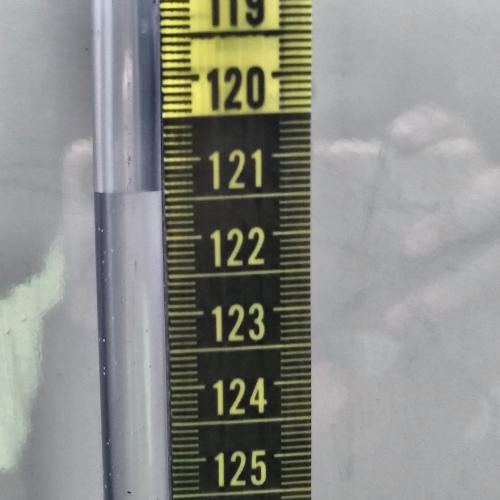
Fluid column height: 121.4 cm